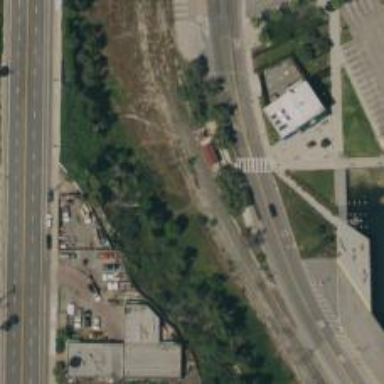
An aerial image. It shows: Abandoned spur railway.